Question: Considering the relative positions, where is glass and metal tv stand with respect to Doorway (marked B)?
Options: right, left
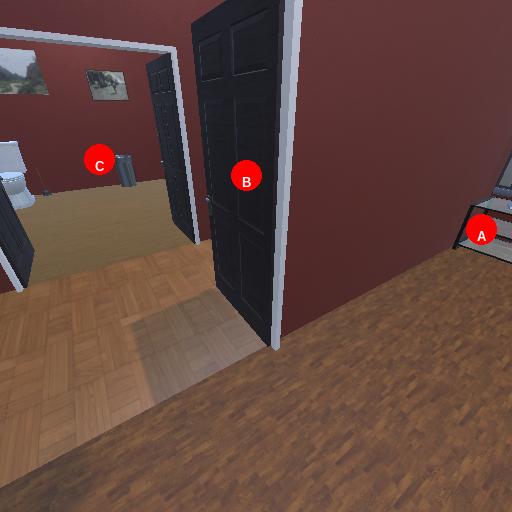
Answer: right